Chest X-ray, PA view. Patient: 59 years old, sex M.
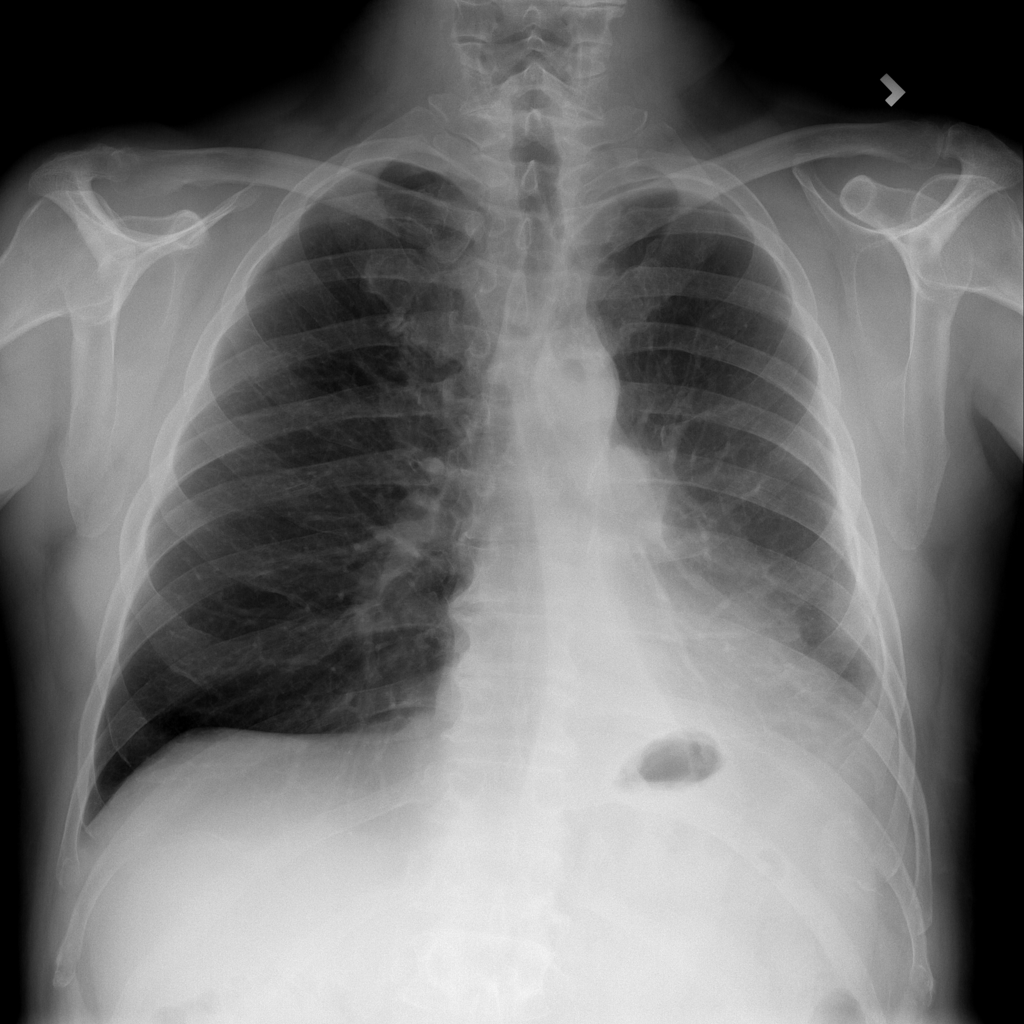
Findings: Atelectasis, Effusion, Pleural_Thickening